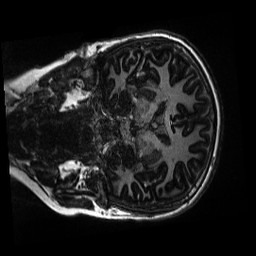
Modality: MP2RAGE
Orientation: coronal
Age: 10
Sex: female
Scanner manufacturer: siemens
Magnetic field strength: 3 T
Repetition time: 4 s
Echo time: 0.00303 s